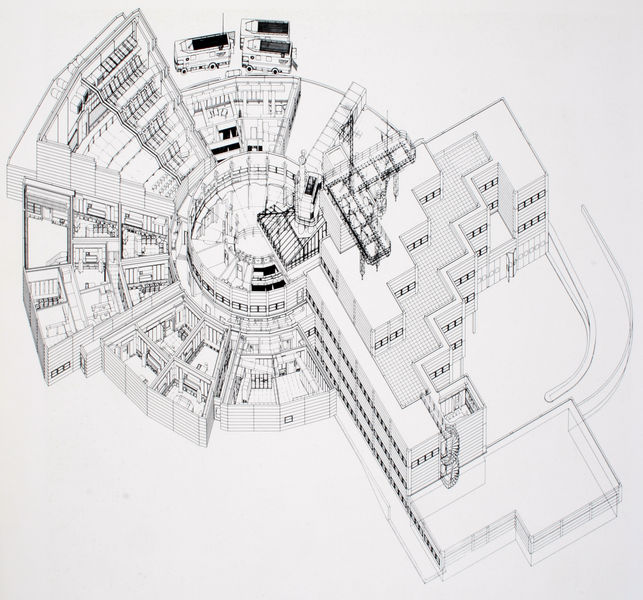
Titel: Axonometrie
Künstler: Gustav Peichl
Standort: Salzburg
Institution: ORF-Landesstudio
Schlagwörter: zimmer, gebäude, kreis, räume, entwurf, quader, rundbau, segemente